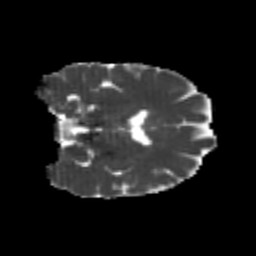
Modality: MD
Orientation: coronal
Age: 24
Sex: female
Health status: healthy
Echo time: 0.074 s